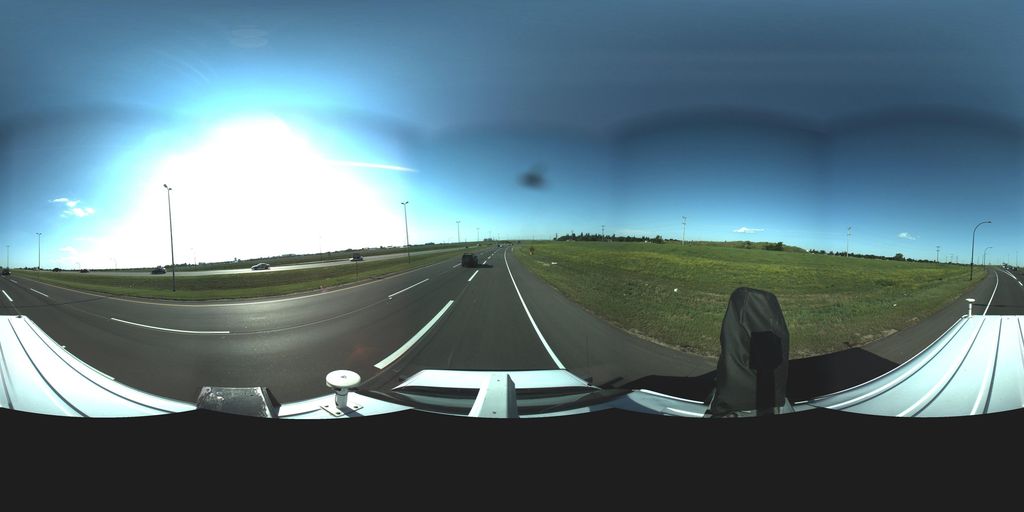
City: saskatoon